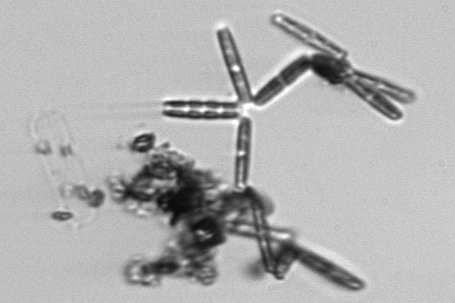
Label: Thalassionema